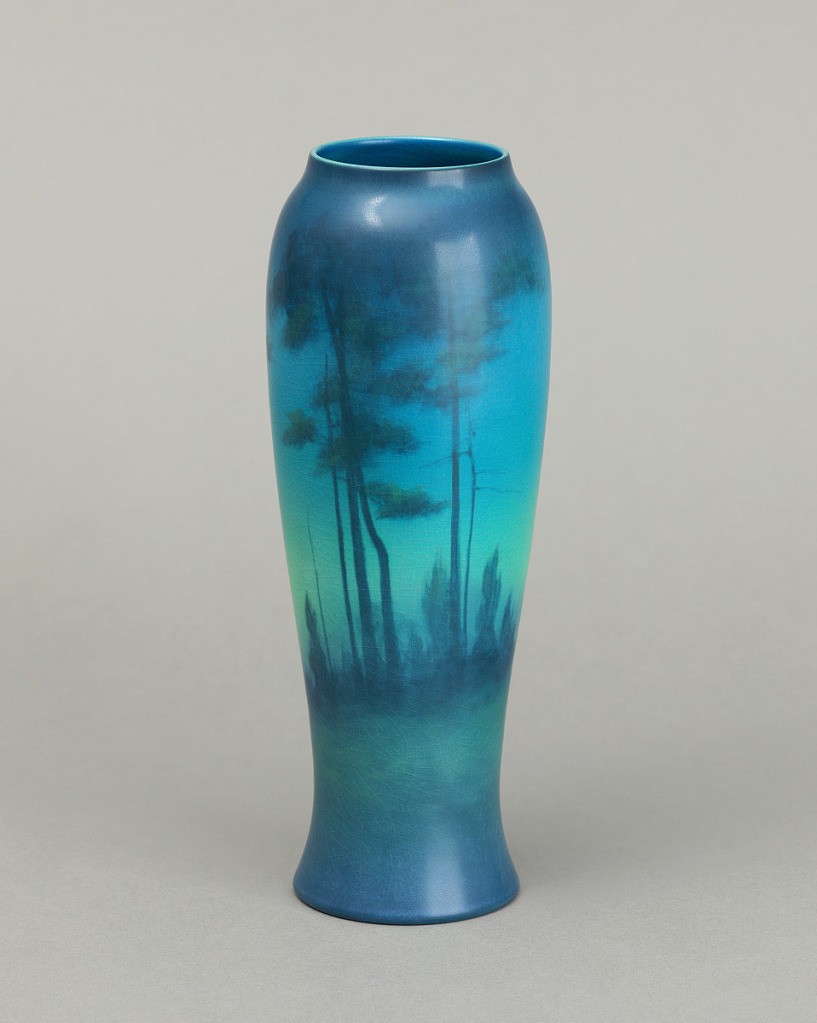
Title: Vase
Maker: Rookwood Pottery, American, 1880 - 1967
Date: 1922
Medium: Glazed earthenware
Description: Thrown refined white stoneware body of tapering cylindrical form, flaring to circular foot.  Decorated underglaze with trees and landscape, shaded predominantly in dark green and blue. Transparent matte glaze.